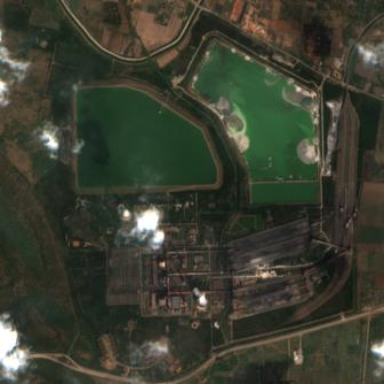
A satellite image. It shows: Industrial area with coal-powered plant.